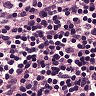
Metastatic tissue present: no